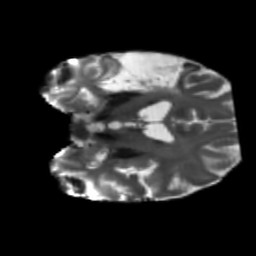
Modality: T2w
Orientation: coronal
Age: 66
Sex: male
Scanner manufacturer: siemens
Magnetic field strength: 3 T
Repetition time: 5.47 s
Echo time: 0.0854 s